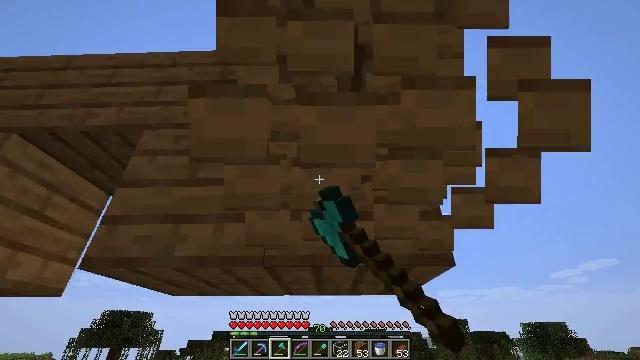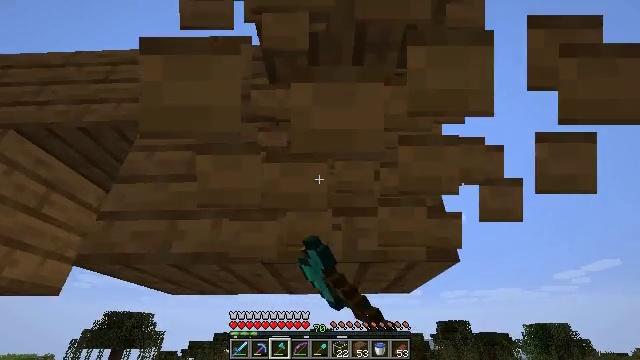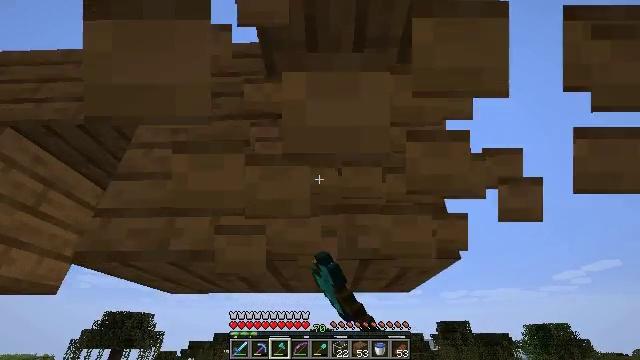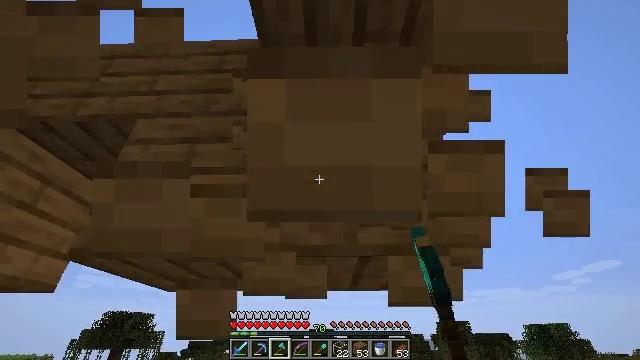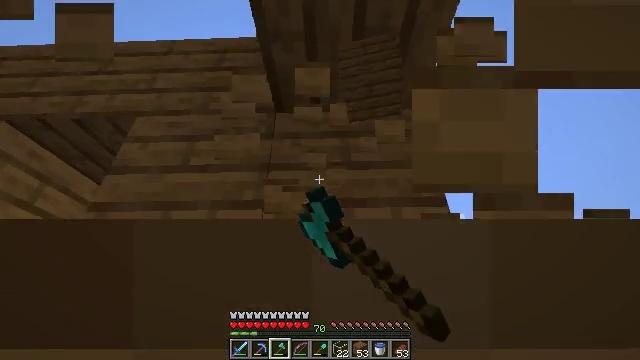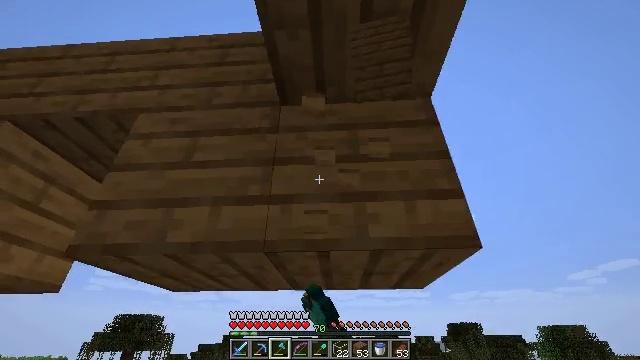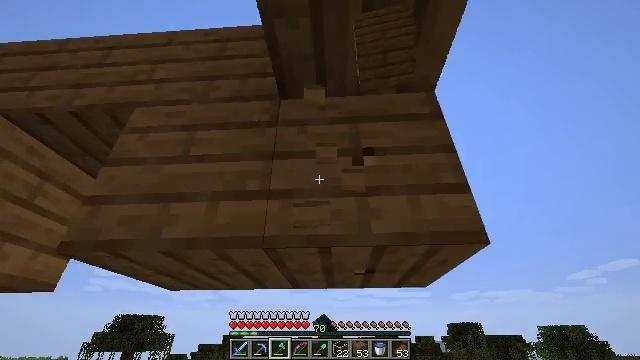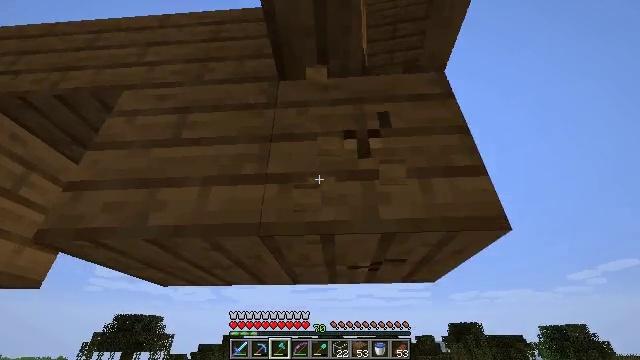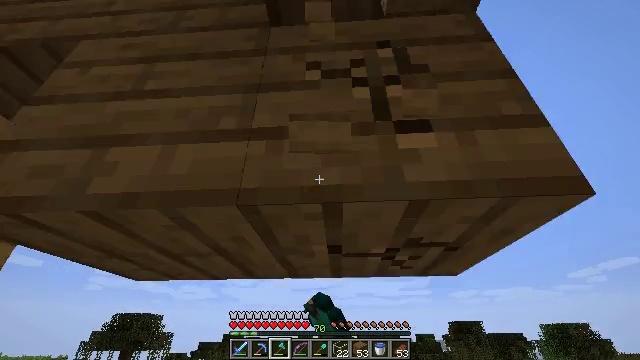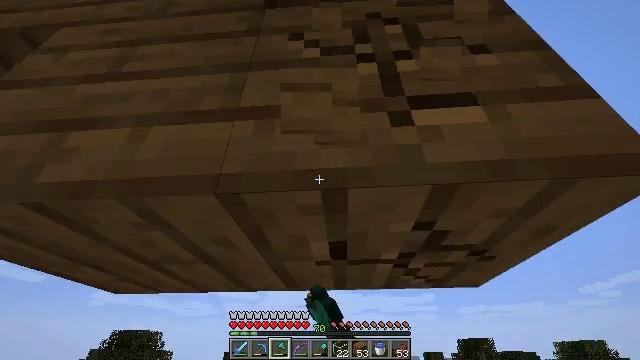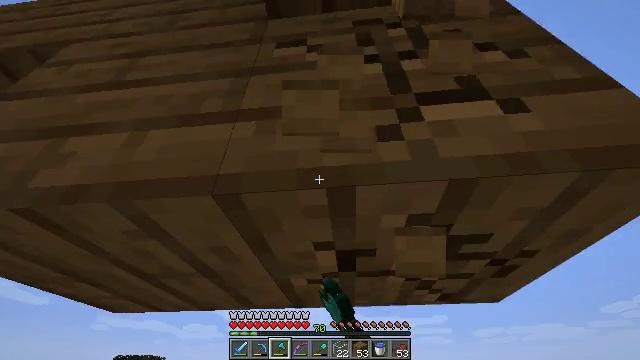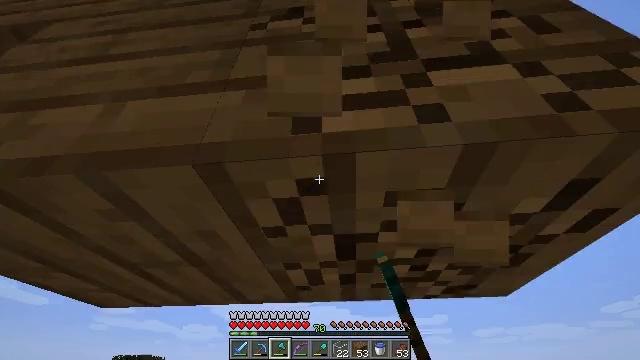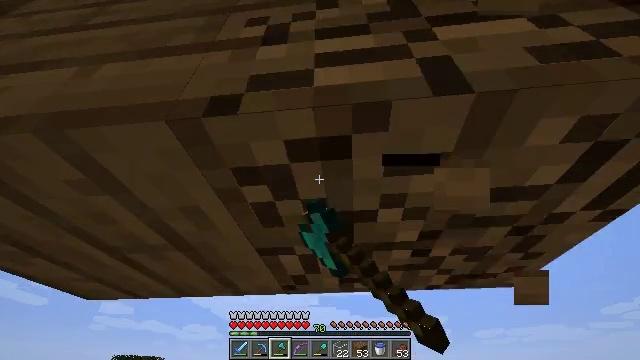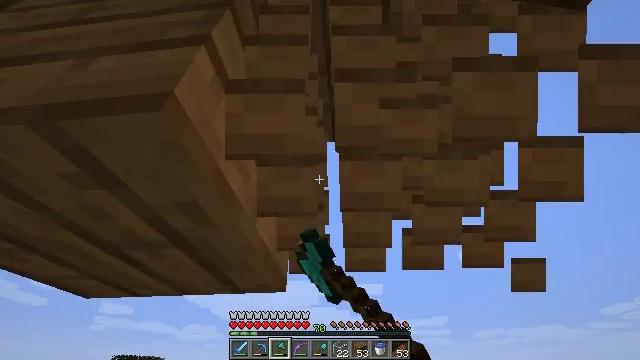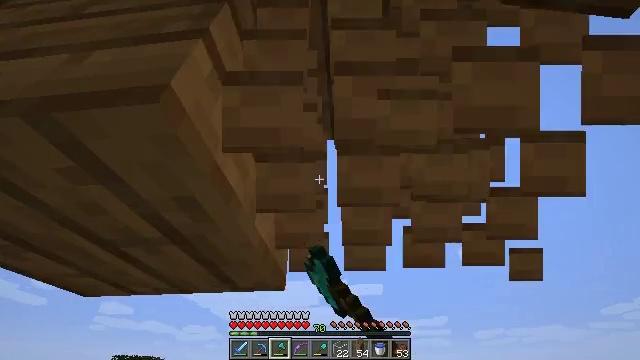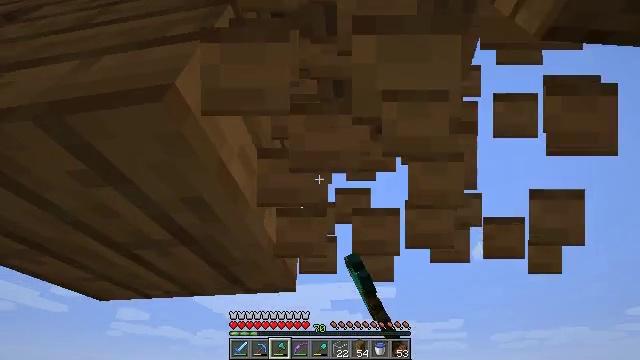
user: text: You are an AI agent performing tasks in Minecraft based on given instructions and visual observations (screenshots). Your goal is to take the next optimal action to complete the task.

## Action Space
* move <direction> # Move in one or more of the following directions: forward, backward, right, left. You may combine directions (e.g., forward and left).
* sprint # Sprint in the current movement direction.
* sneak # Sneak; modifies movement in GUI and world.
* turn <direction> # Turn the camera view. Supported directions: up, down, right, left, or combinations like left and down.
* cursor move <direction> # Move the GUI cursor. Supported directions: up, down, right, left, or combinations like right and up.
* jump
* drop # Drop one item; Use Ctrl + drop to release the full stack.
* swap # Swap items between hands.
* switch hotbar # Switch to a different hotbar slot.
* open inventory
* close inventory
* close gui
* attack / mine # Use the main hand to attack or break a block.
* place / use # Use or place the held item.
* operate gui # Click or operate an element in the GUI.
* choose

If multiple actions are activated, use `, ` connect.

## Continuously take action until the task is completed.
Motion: motion action
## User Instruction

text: Attack the spruce planks to recycle them.
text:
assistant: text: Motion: attack / mine
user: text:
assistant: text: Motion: attack / mine
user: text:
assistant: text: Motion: attack / mine
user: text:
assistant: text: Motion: attack / mine
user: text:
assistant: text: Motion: move forward, turn left, attack / mine
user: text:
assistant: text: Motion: move forward, attack / mine
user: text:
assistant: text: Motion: move forward, attack / mine
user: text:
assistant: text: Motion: move forward, attack / mine
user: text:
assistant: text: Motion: move forward, turn up, attack / mine
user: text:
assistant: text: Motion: turn left and up, attack / mine
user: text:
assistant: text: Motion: attack / mine
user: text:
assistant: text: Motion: attack / mine
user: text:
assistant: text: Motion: attack / mine
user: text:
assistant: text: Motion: attack / mine
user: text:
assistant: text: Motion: turn left, attack / mine
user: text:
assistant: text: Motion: turn left and up, attack / mine
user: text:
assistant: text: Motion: turn left, attack / mine
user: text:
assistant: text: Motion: turn left and down, attack / mine
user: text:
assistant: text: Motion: turn left, attack / mine
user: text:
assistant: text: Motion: turn left, attack / mine
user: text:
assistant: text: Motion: turn left, attack / mine
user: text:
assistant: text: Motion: attack / mine
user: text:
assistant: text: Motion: turn left, attack / mine
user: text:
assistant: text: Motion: turn left, attack / mine
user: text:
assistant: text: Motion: attack / mine
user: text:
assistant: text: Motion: attack / mine
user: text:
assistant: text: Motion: attack / mine
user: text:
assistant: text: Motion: move forward, attack / mine
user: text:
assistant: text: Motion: move forward, turn left and down, attack / mine
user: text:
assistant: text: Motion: move forward, turn left, attack / mine